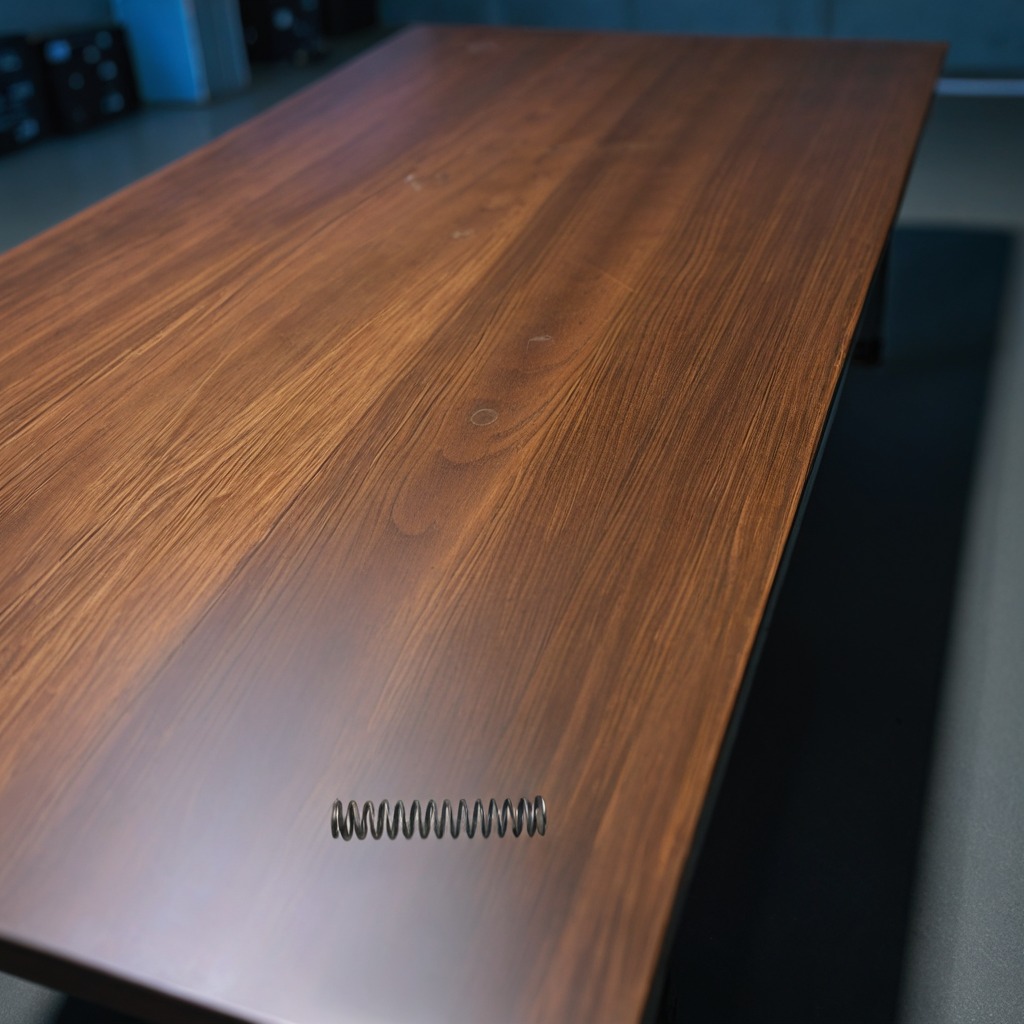
A coiled metal spring is lying on the table.